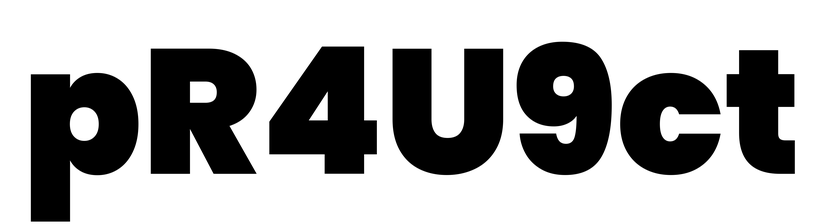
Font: Poppins-Black